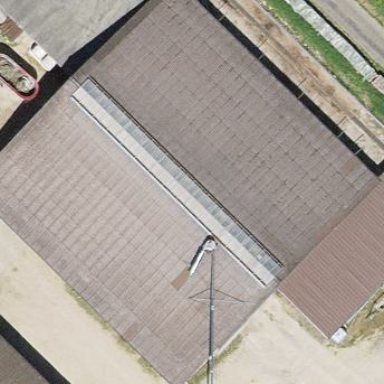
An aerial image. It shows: Farm building.